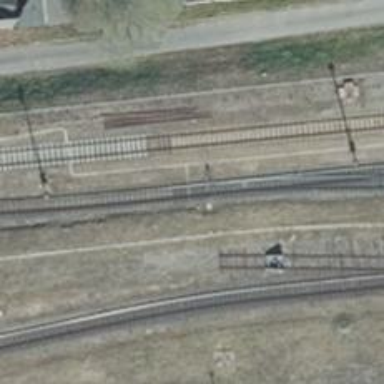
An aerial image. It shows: Railway switch.